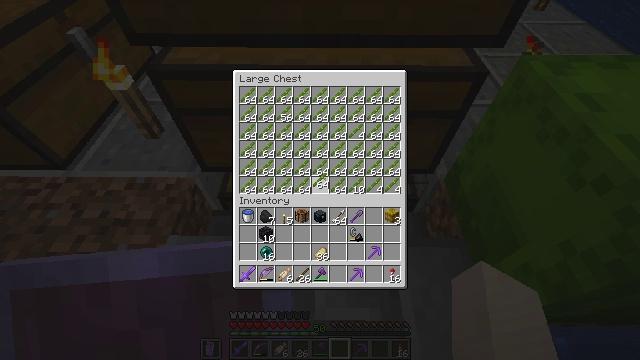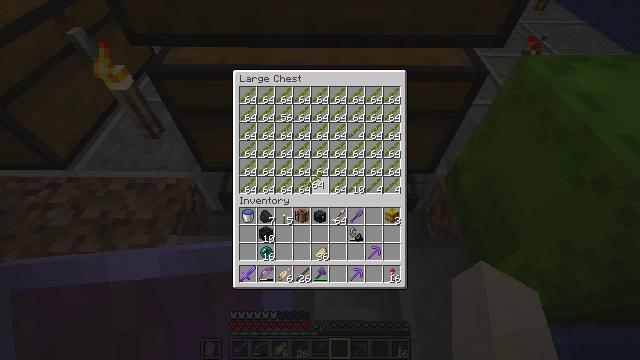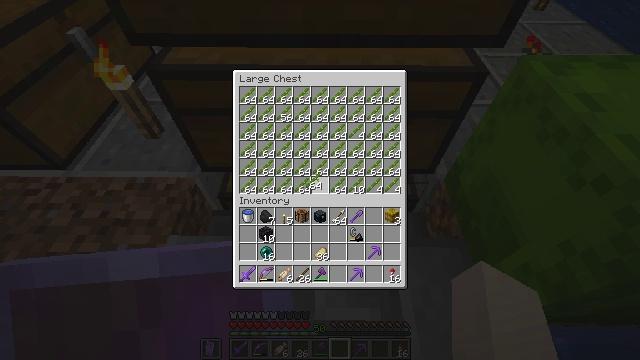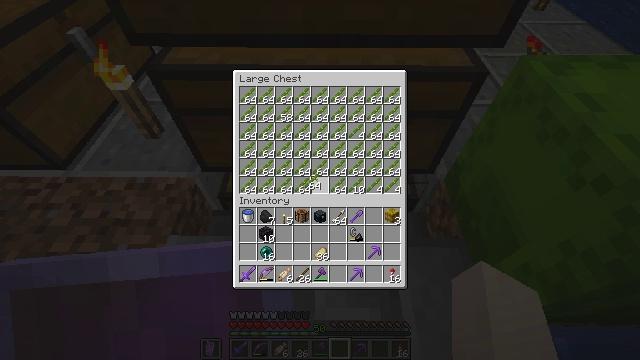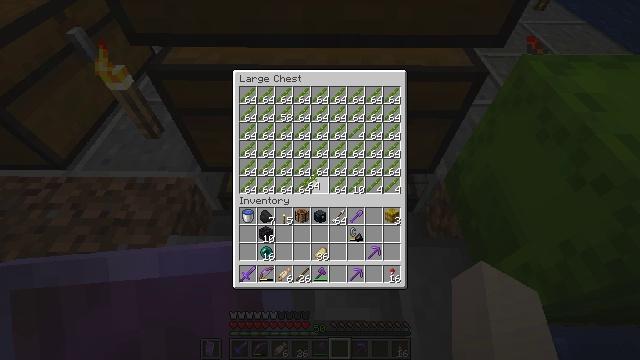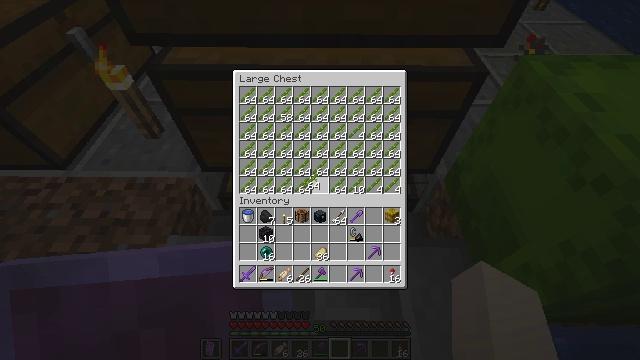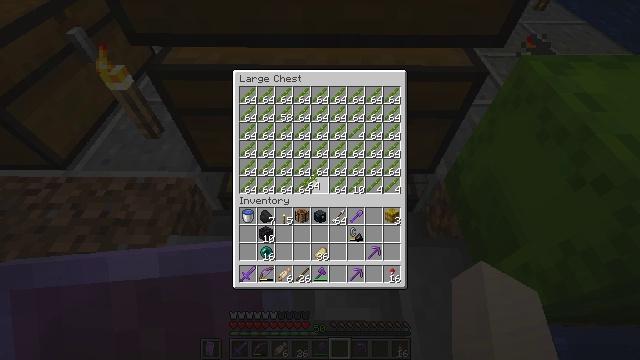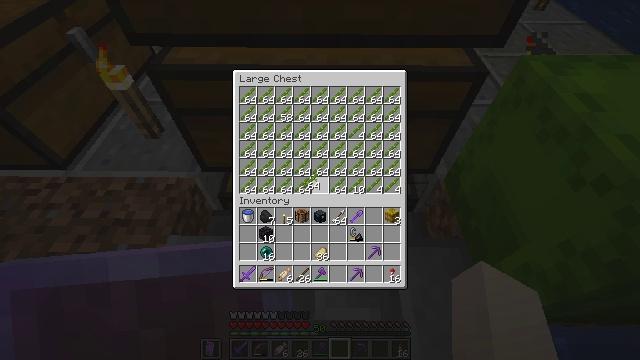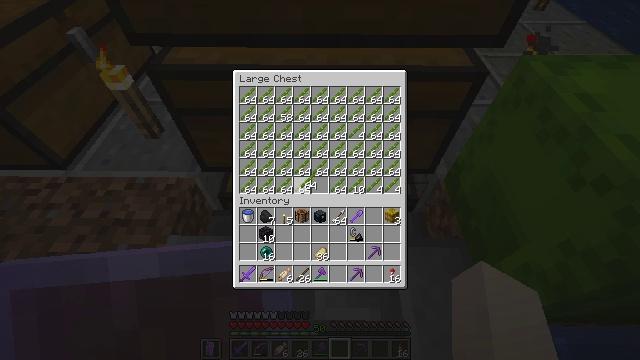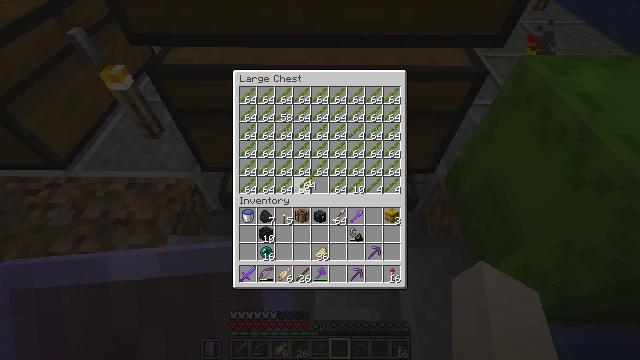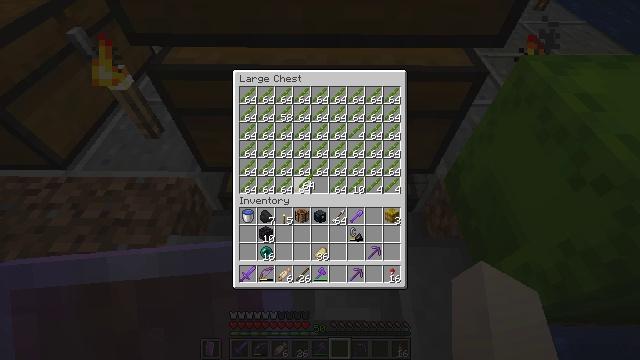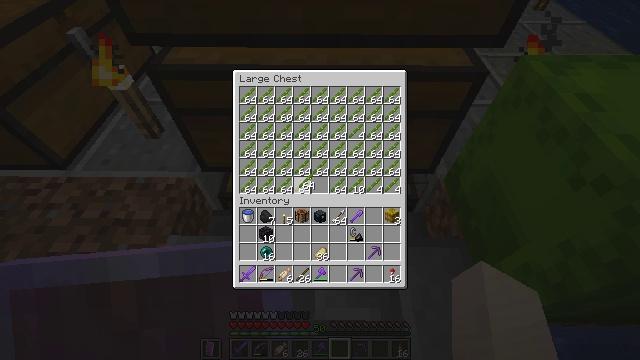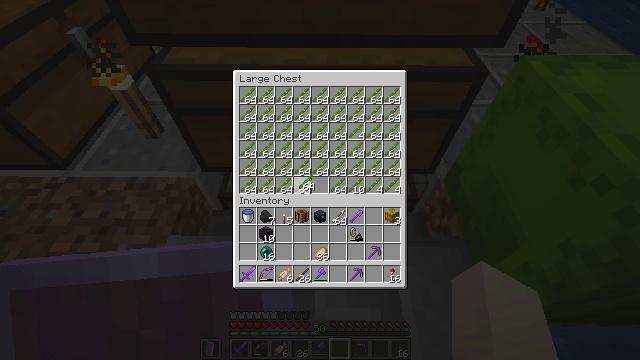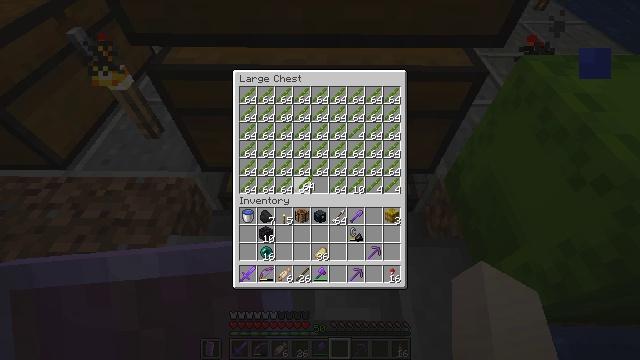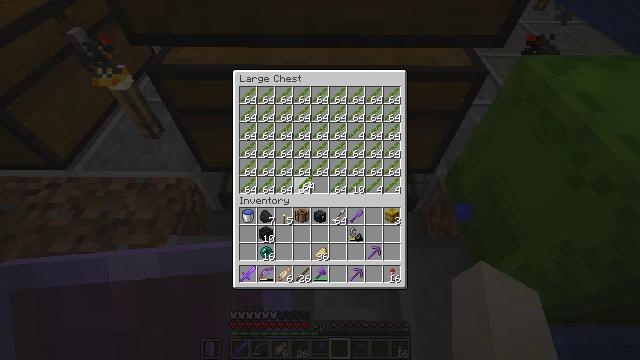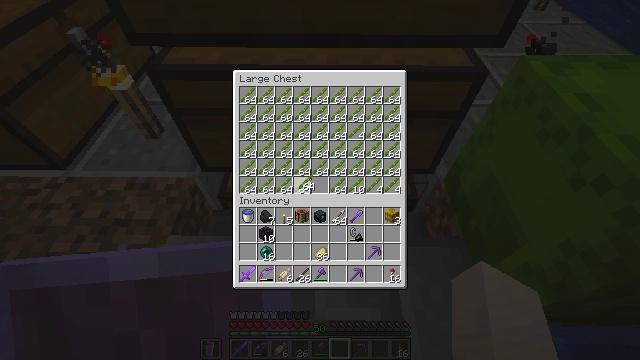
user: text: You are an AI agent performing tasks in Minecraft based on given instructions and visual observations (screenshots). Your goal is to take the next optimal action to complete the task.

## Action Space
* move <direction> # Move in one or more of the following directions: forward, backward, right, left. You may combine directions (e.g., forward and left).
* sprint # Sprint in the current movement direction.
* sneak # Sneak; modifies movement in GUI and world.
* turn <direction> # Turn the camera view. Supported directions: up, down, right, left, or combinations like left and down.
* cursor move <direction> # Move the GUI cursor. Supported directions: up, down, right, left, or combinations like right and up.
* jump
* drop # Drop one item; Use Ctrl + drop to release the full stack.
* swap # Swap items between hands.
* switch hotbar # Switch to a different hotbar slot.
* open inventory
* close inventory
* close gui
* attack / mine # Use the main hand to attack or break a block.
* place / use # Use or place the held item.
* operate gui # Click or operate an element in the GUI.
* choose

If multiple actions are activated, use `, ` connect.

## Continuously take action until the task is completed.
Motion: motion action
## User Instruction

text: Smash the lime shulker box to carry it in your inventory.
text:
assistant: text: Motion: no_op
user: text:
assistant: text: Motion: no_op
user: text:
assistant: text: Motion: no_op
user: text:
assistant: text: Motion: no_op
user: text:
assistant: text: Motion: no_op
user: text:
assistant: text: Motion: sneak
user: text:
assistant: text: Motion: sneak
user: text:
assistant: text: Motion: sneak
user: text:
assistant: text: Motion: sneak
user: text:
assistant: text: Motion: sneak
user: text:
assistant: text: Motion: sneak
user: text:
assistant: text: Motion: sneak, attack / mine
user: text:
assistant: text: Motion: sneak, attack / mine
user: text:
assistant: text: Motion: sneak, attack / mine
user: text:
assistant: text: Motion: sneak, attack / mine
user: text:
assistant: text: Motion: sneak, attack / mine
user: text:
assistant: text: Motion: sneak, attack / mine
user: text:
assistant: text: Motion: sneak
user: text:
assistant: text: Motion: sneak, attack / mine
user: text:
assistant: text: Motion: sneak, attack / mine
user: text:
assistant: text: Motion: sneak, attack / mine
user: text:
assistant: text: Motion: sneak, attack / mine
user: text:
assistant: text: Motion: sneak, attack / mine
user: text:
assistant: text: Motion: sneak, attack / mine
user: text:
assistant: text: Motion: sneak
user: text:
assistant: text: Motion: sneak
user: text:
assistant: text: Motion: sneak
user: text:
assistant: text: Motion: sneak
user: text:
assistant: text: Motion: sneak
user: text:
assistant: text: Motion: sneak